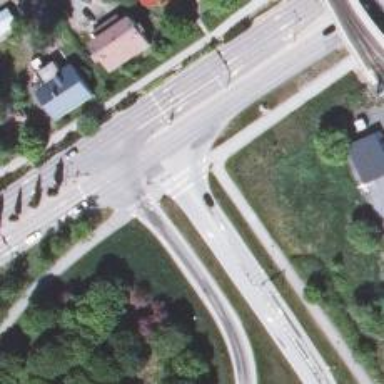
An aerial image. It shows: Trunk link highway.